Question: I want to style a view similar to iPhone Appstore app. I don't understand how the view is laid using IB or is it laid programatically.

I dont know. Are they multiple collection view laid on scrollview or is it one collection view with some custom layout or table view.
Also every collection view is scrolling horizontally and having Header-type on the top where one can click on SEE ALL > .. it cant be header supplementary view because it will be then on the left as scrolling is horizontally and not on top.. how is this done
Thanks
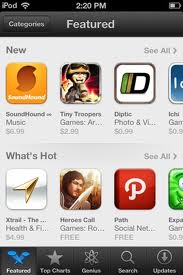
Answer: Each row is a custom 'UITableViewCell' with horizontal 'UITableView' in it and this horizontal 'UITableView' has another custom 'UITableViewCell' to represent one app on the horizontal list. Thus, users are being able to make vertical and horizontal scrolls.
For the header-type and See All button you can use the following UITableViewDelegate method:
> -(UIView *)tableView:(UITableView *)tableView viewForHeaderInSection:(NSInteger)section
The following article makes similar output with 'UITableView' and 'UITableViewCell' that contains horizontal 'UITableView'.
<URL>